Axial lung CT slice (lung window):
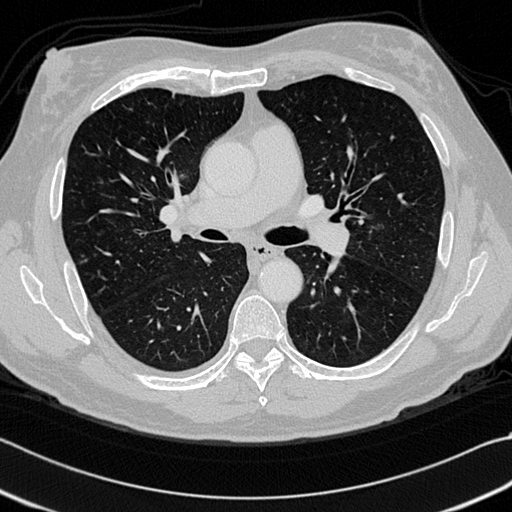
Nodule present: yes
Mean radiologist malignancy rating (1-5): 3